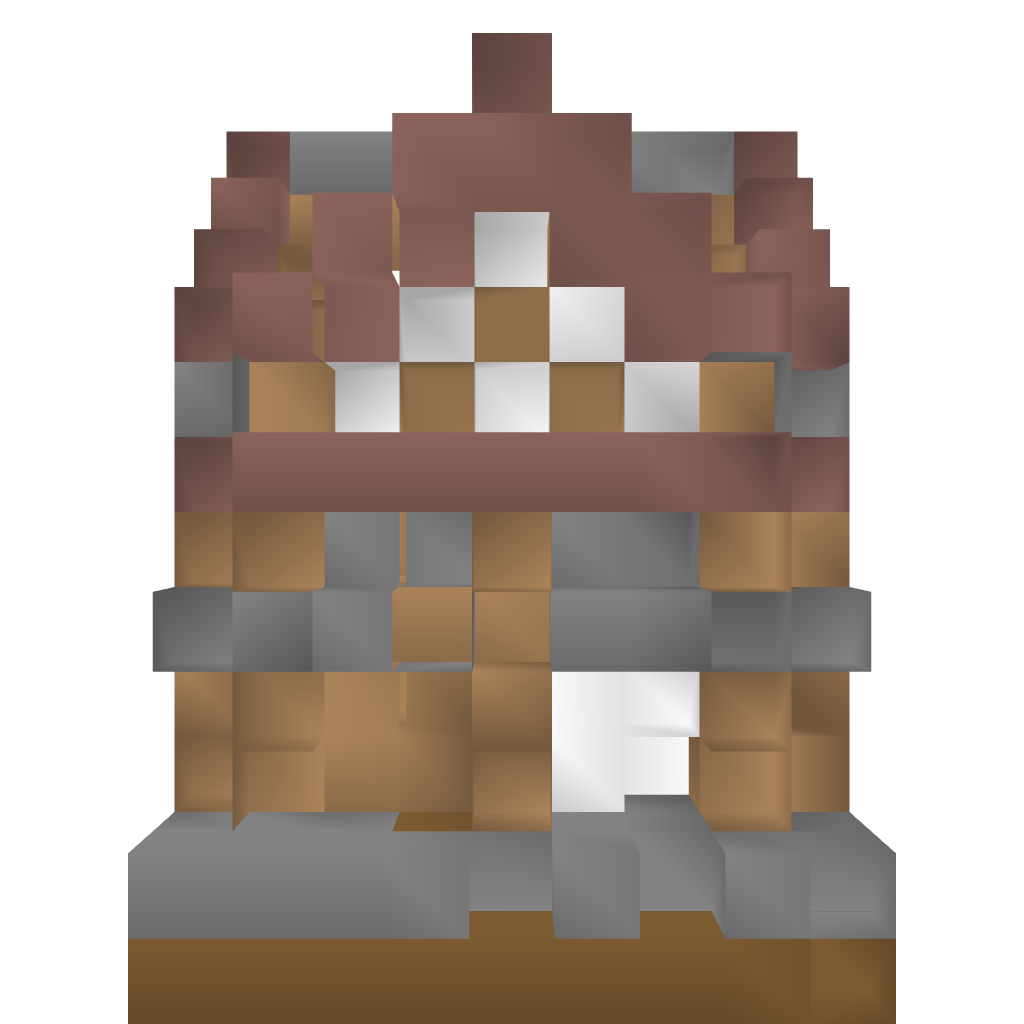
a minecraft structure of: Basic Villager Home bad low quality